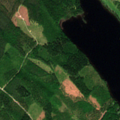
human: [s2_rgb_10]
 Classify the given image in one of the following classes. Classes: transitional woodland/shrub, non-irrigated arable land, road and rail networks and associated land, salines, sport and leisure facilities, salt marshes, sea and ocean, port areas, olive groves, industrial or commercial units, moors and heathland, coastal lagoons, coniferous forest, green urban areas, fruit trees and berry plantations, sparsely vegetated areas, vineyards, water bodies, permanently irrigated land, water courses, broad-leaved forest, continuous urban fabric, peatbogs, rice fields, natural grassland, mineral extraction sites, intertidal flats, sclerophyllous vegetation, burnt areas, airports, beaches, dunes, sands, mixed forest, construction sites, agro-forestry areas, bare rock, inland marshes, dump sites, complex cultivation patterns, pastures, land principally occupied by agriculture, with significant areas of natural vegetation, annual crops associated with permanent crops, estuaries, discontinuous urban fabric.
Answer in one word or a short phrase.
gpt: land principally occupied by agriculture, with significant areas of natural vegetation, coniferous forest, mixed forest, water bodies